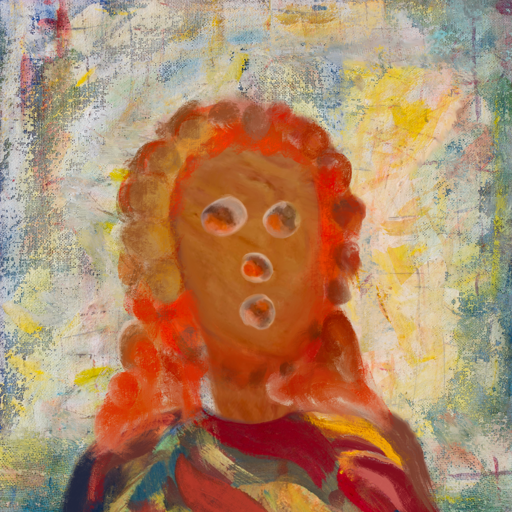
Background: Irani, Head And Neck Front: Pious_Lady, Face Front: Rupkatha, Bust: Mother_And_Son_Son, Hair Front: Rupkatha, Head Accessory: Blank, Second Necklace: Blank, Necklace: Blank, Baby: Blank